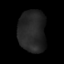
Tissue: skin
Cell type: Epithelial cells
Senescence score: 0.247
Nuclear area (px): 1123
Mean DAPI intensity: 37.03